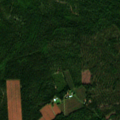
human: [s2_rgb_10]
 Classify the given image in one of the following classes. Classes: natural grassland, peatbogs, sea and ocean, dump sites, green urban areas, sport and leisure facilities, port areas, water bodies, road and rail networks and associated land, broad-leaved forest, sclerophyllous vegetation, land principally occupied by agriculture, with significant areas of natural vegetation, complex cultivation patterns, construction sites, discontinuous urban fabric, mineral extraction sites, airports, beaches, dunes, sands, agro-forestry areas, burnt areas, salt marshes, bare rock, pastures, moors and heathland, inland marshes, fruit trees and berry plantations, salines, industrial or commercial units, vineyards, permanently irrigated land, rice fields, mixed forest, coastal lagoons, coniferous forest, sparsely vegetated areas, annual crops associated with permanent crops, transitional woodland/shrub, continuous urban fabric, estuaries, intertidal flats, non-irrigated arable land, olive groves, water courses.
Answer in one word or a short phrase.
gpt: land principally occupied by agriculture, with significant areas of natural vegetation, coniferous forest